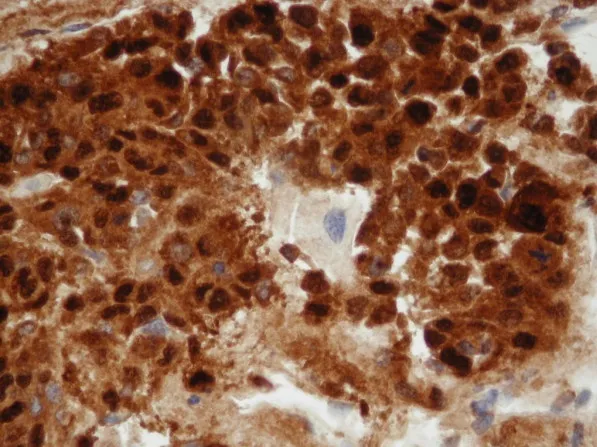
Immunohistochemistry of the liver. S-100 antibody stains malignant melanocytes with a brown chromogen (diaminobenzidine). Rare negative cells (blue due to hematoxylin counterstaining) are intact hepatocytes.
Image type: pathology (immunostaining)